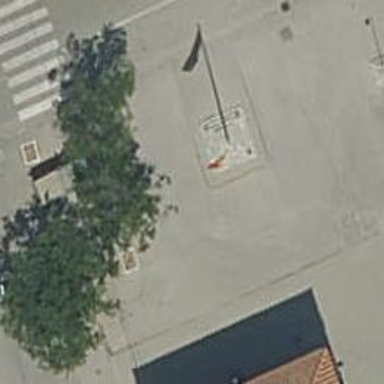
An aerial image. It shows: Flagpole which is man-made.